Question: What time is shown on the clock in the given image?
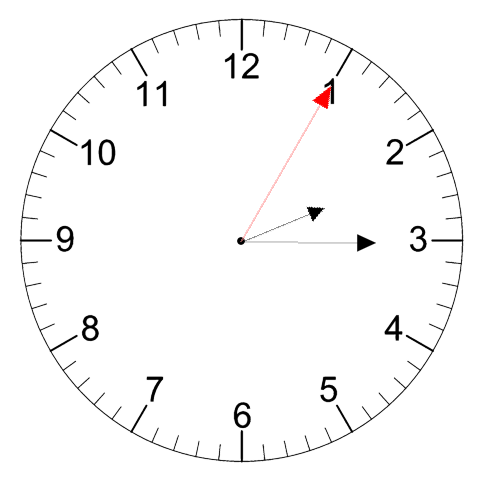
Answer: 02:15:05